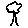
Label: tree